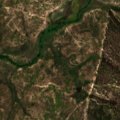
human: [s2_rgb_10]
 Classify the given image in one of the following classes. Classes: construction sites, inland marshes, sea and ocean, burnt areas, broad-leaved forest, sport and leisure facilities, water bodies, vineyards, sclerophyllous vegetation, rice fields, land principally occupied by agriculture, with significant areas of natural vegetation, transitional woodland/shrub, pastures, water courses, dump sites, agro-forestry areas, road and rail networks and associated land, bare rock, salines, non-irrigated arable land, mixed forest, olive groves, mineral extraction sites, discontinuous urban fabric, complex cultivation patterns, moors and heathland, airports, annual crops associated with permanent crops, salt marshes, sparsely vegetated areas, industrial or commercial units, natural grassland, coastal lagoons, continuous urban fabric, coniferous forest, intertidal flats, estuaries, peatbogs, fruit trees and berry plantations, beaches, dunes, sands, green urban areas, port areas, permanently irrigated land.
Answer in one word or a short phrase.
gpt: non-irrigated arable land, agro-forestry areas, broad-leaved forest